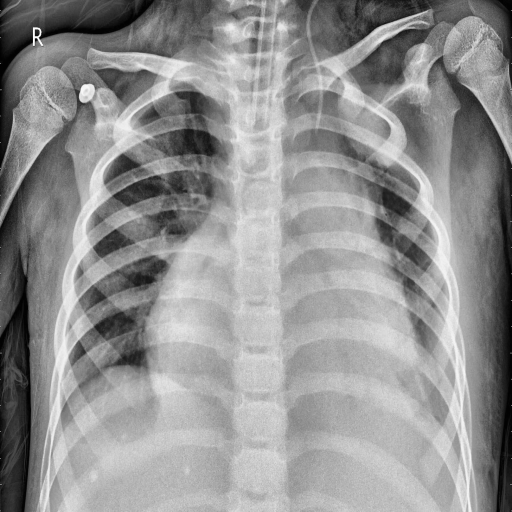
Finding: PNEUMONIA